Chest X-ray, PA view. Patient: 45 years old, sex F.
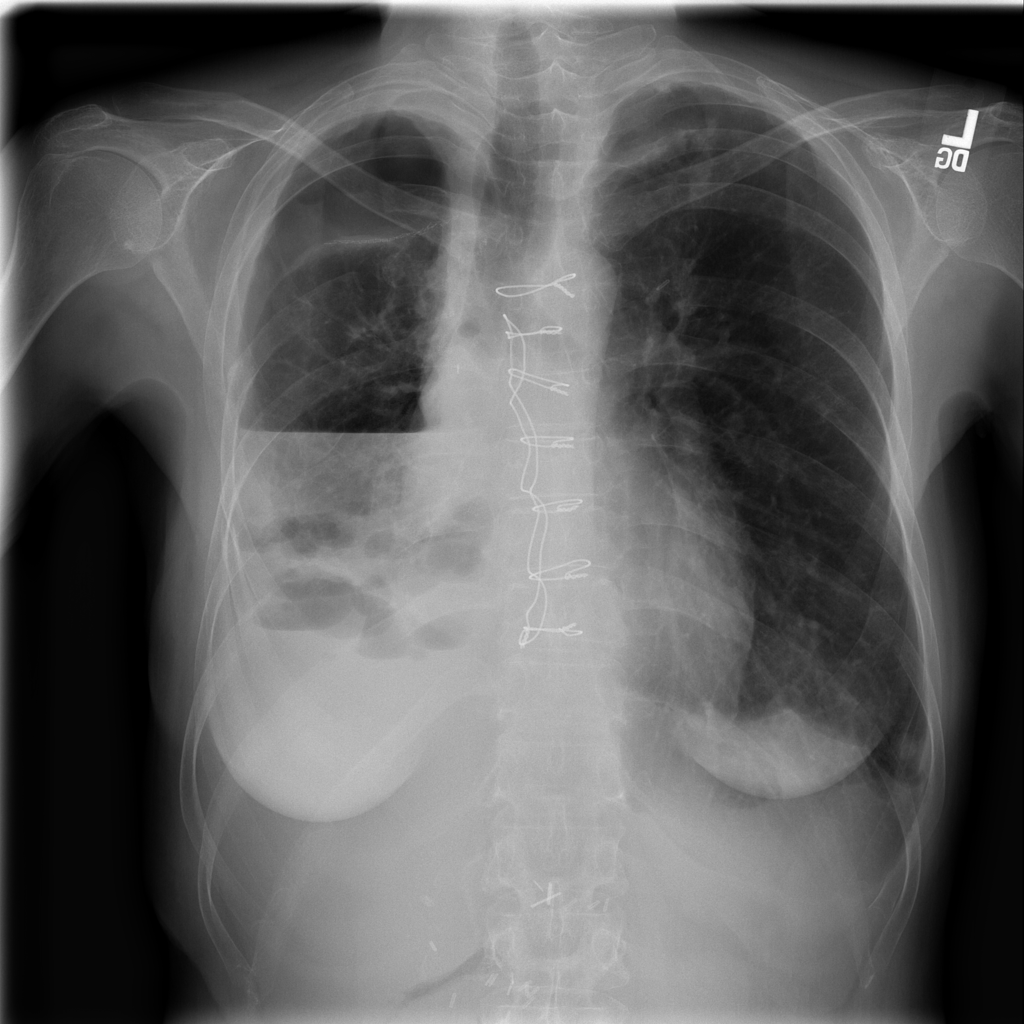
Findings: Effusion, Nodule